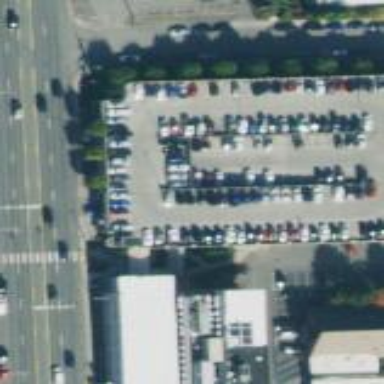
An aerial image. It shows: Multi-storey garage used for parking.